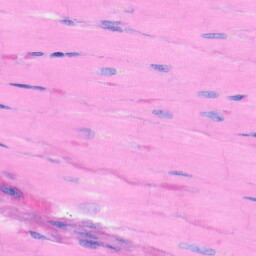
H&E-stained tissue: Heart